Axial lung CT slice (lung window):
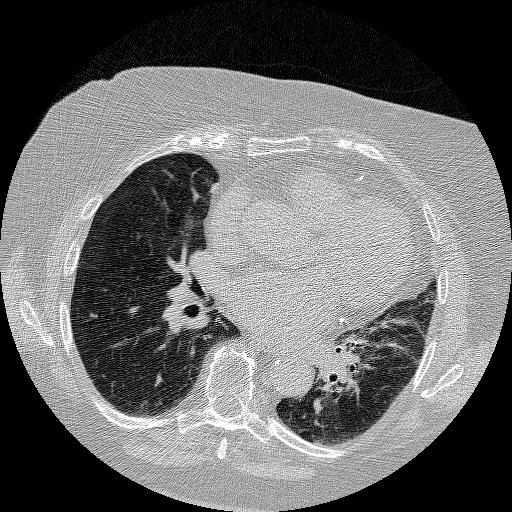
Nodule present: yes
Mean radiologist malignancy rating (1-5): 3